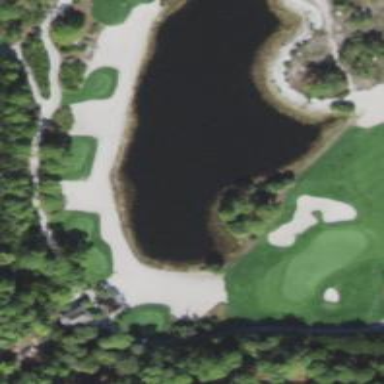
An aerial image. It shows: Sand bunker on golf course.